Aerial crown-view tile of a tropical tree (Barro Colorado Island, Panama), acquired 20240716:
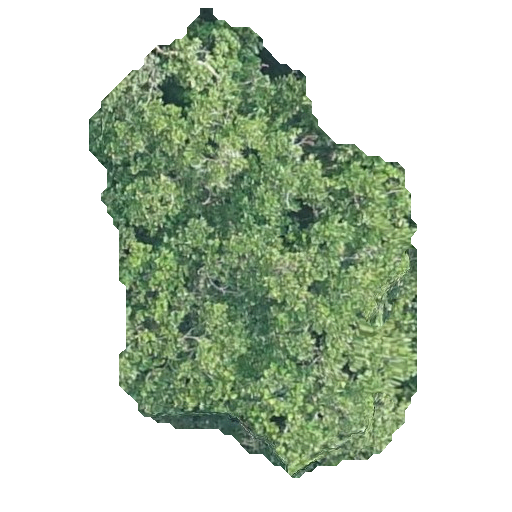
Species: Anacardium excelsum
GBIF accepted scientific name: Anacardium excelsum
Crown area: 167.186 m²